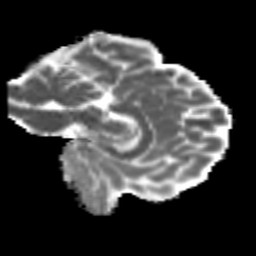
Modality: MD
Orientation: sagittal
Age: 21
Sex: male
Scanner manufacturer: siemens
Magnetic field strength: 3 T
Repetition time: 3.5 s
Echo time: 0.113 s